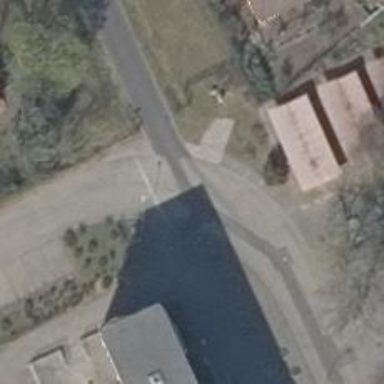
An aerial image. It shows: Asphalt service road.